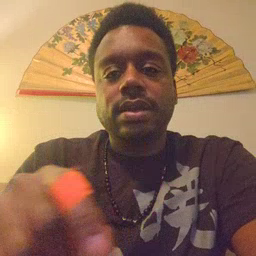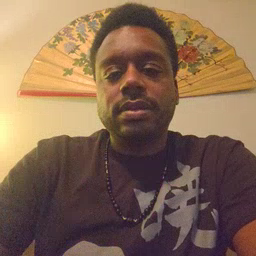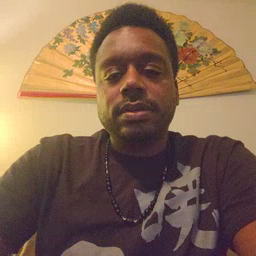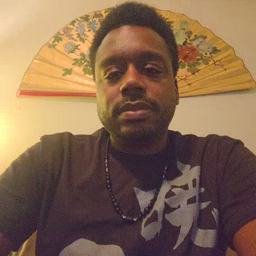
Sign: pencil